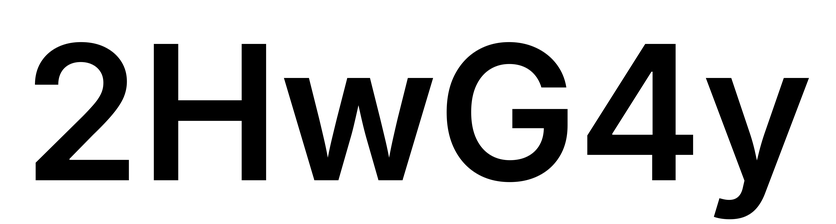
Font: Inter_SemiBold